Field crop: maize
Growth stage: 2
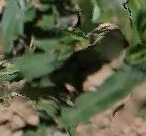
Species: maize